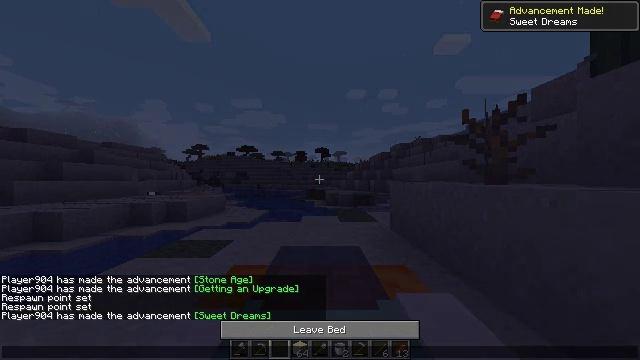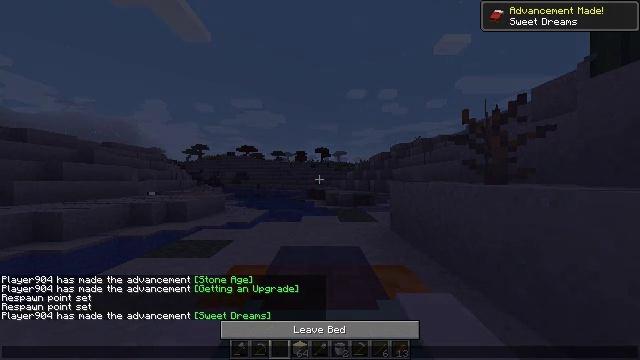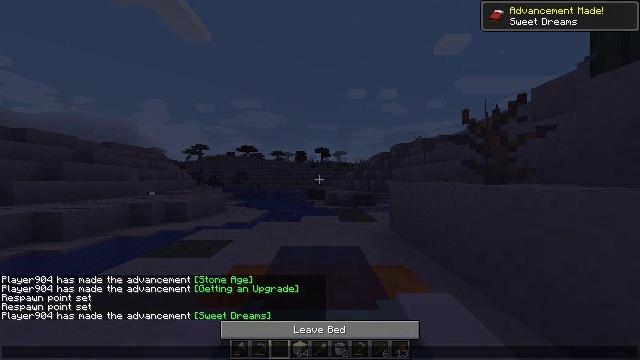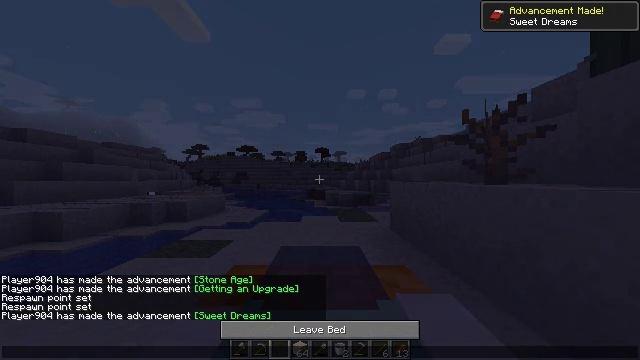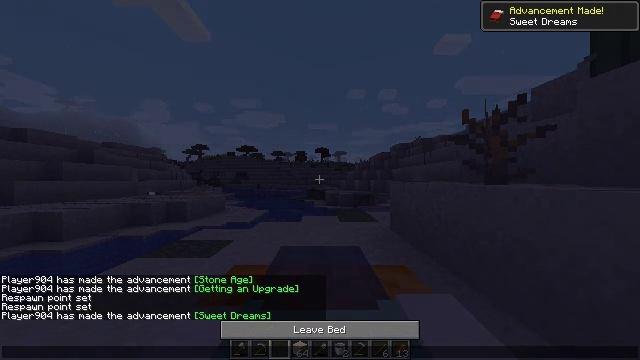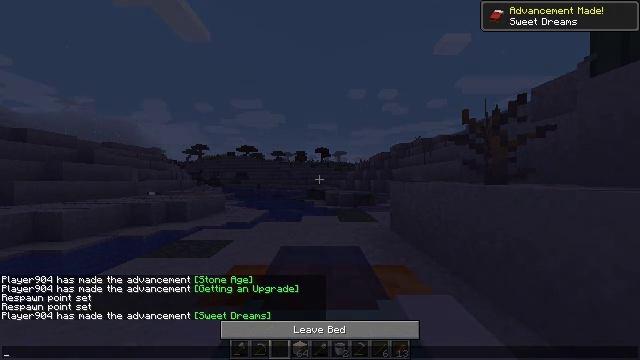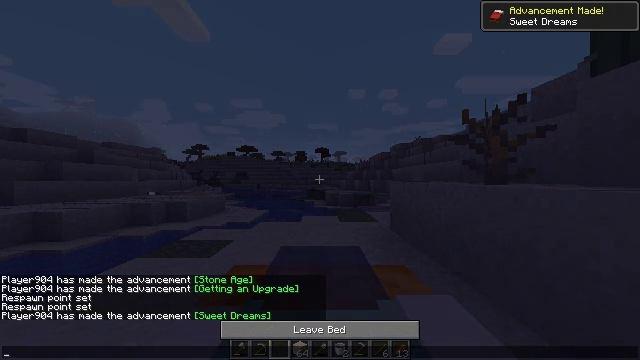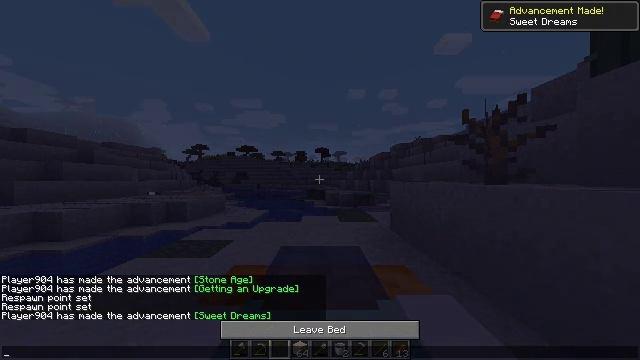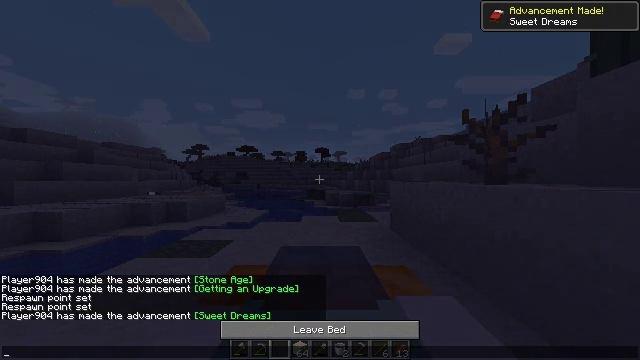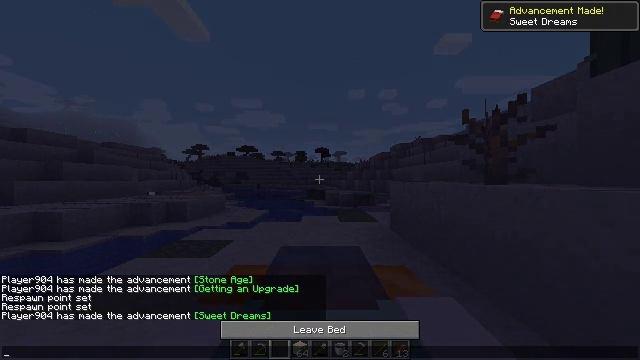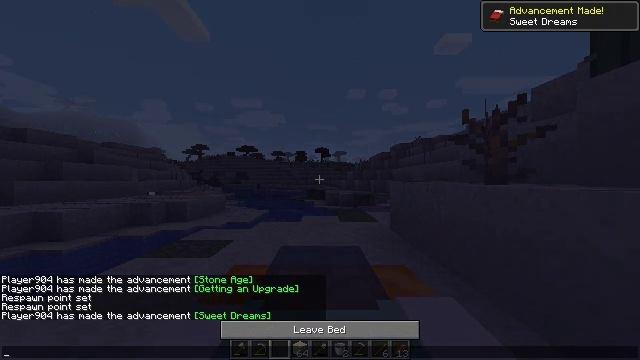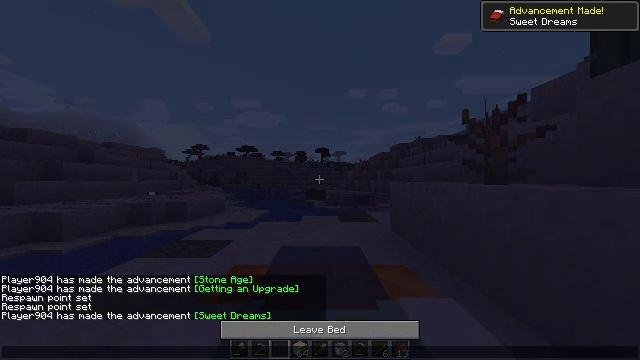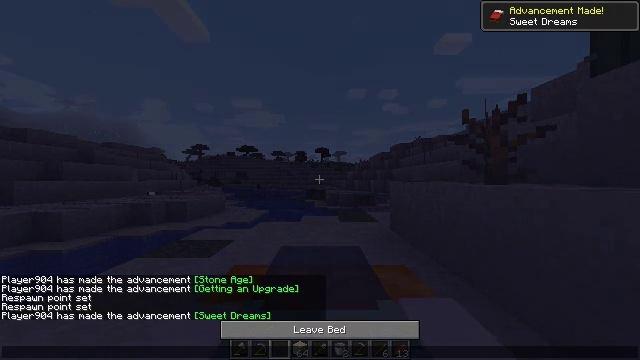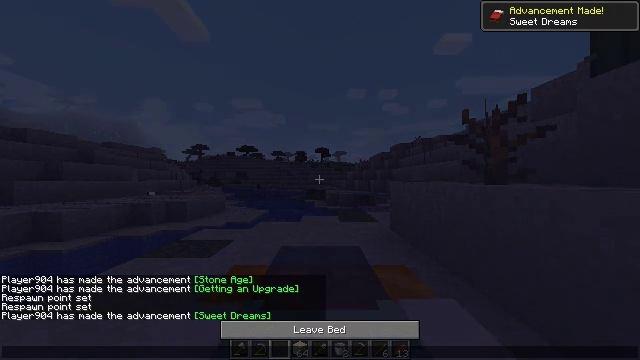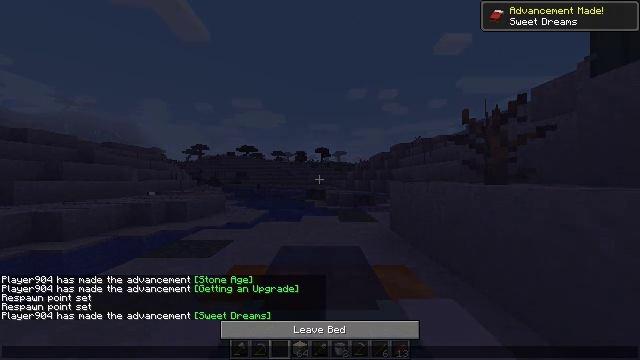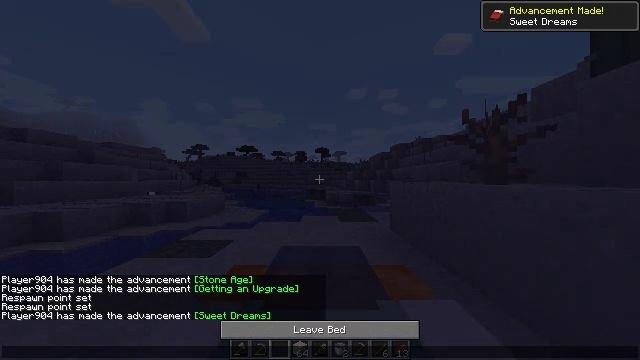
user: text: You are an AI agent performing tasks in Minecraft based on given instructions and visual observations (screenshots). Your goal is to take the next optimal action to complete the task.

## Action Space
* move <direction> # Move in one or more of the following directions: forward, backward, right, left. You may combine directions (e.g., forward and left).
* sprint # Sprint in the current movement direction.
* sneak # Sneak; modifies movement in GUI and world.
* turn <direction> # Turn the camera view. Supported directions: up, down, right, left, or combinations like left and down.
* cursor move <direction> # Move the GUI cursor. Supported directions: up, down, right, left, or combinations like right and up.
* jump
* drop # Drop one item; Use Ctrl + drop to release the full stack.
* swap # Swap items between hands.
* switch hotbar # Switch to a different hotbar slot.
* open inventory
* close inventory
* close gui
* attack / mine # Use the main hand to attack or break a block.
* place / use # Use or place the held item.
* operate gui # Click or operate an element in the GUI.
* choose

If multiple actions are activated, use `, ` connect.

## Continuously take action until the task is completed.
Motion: motion action
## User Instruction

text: Mine the orange bed.
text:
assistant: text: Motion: no_op
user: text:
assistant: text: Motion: no_op
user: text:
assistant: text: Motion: no_op
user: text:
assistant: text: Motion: no_op
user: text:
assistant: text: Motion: no_op
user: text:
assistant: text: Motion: no_op
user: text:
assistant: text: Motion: no_op
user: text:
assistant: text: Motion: no_op
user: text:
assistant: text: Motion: no_op
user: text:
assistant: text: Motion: no_op
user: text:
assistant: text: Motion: no_op
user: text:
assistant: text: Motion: no_op
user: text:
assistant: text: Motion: no_op
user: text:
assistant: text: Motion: no_op
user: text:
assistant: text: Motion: no_op
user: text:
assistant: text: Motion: no_op
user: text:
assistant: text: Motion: no_op
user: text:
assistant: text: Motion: no_op
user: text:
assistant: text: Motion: no_op
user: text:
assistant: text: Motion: no_op
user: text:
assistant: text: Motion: no_op
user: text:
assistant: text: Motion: no_op
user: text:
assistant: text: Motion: no_op
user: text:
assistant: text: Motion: no_op
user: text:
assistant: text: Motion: no_op
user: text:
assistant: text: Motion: no_op
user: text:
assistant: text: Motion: no_op
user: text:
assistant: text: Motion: no_op
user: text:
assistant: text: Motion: no_op
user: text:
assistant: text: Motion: no_op